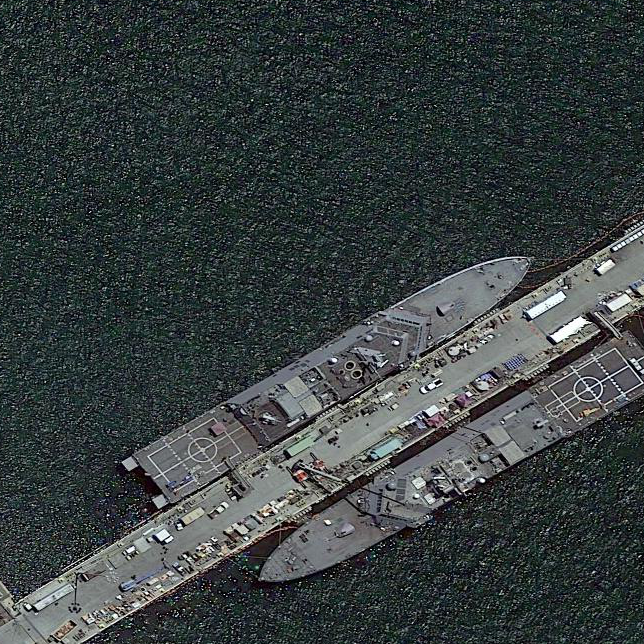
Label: cruiser